Field crop: maize
Growth stage: 2
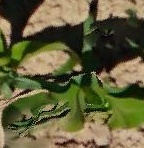
Species: maize